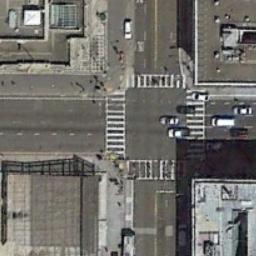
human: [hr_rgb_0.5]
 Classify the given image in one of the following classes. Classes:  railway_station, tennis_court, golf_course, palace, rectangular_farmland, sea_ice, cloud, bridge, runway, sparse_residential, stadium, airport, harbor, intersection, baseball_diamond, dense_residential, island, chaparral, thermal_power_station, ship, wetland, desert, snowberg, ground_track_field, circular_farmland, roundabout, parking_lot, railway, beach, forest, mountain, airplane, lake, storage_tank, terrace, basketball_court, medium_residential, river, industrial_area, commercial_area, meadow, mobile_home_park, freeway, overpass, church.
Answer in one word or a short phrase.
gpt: intersection